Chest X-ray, AP view. Patient: 62 years old, sex M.
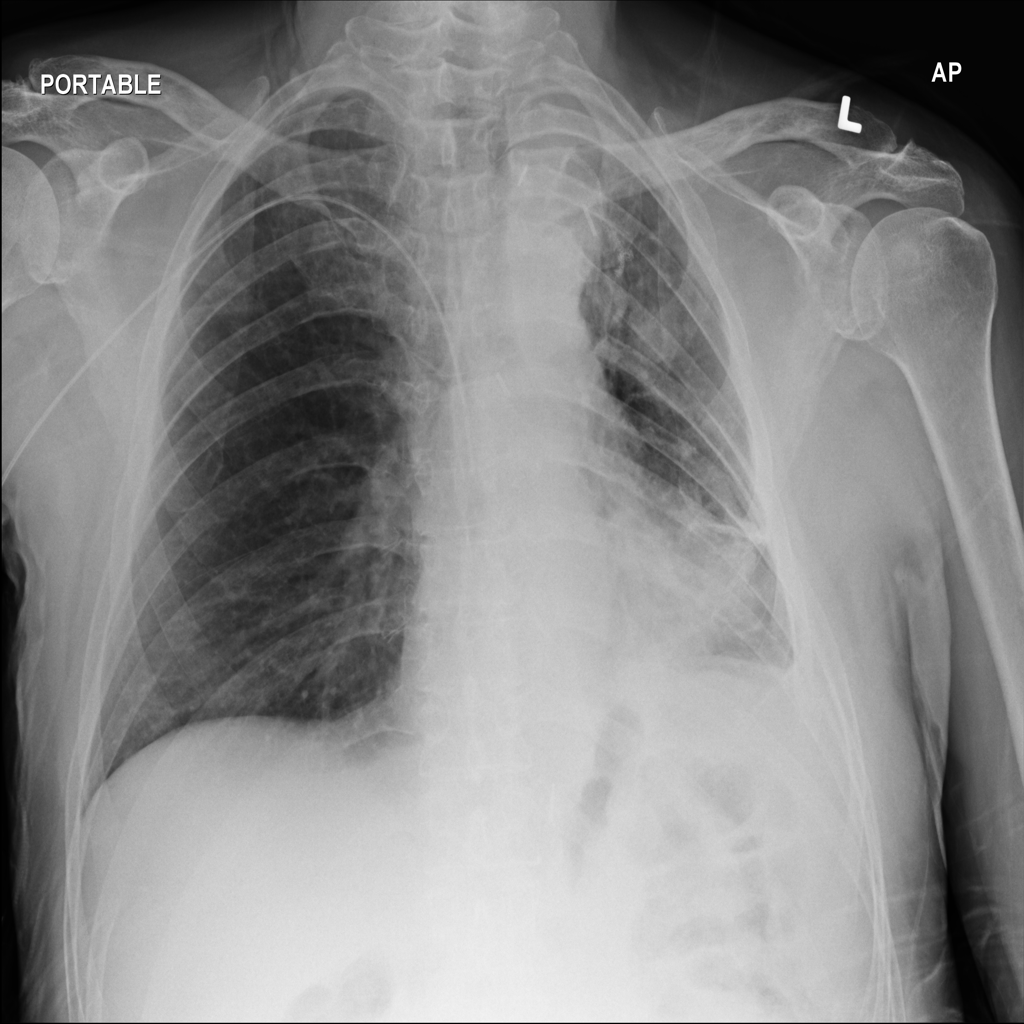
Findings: Atelectasis, Mass